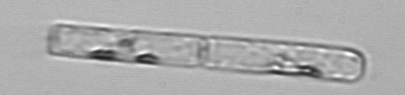
Label: Guinardia_delicatula